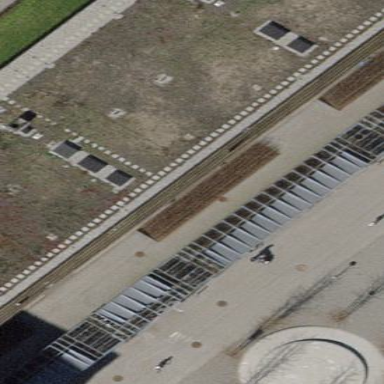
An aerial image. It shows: Bicycle parking area with racks.